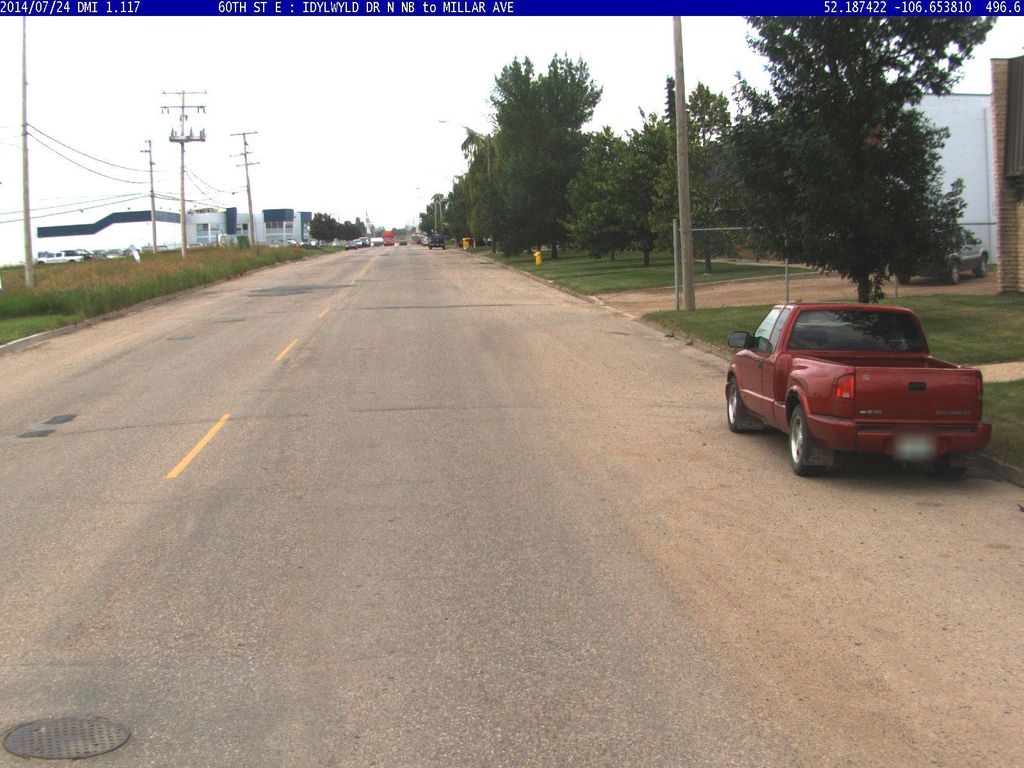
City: saskatoon